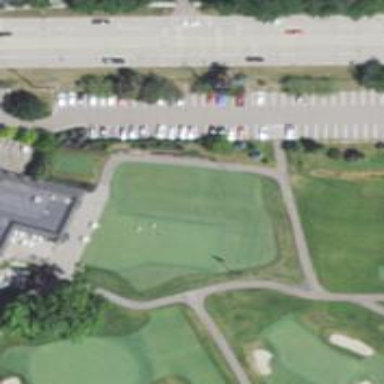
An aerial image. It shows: Area with grass used as rough in golf course.